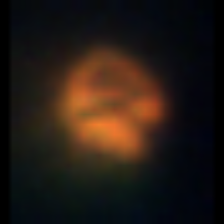
Taxon: Gymnodinium
Group: Dinoflagellates